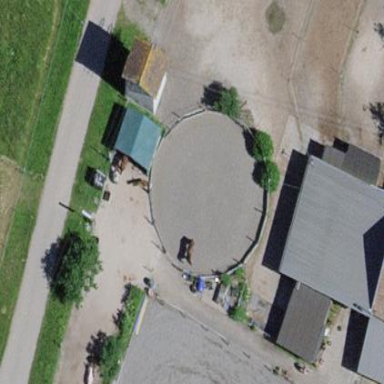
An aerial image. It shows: Equestrian pitch for leisure land activities.